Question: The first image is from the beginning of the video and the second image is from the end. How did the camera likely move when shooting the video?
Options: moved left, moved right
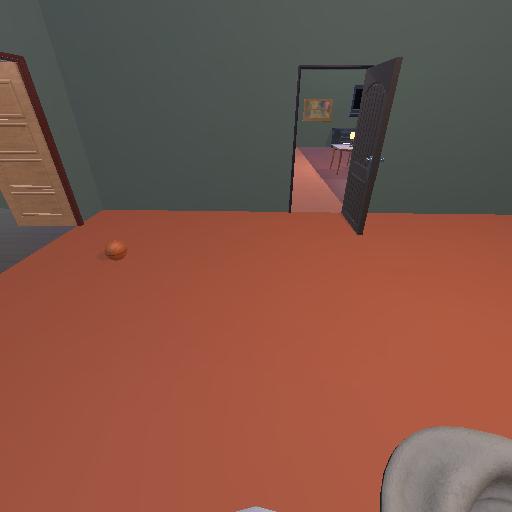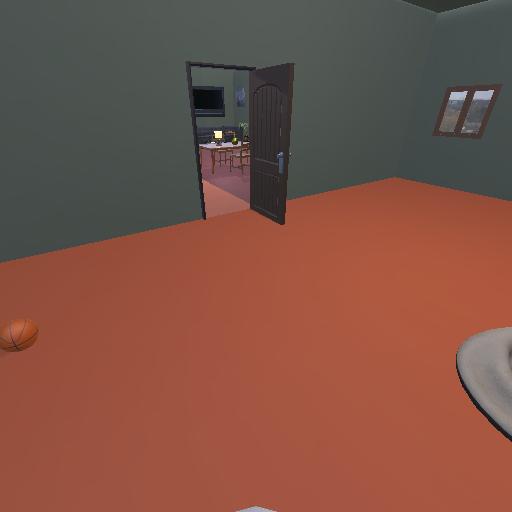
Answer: moved left